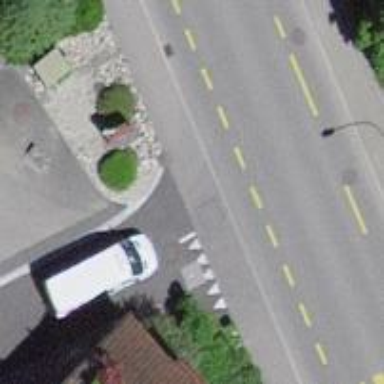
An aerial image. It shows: Road with "give way" sign.